This grayscale texture is a bearing vibration snapshot reshaped row-by-row into a square image. What is the most likely bearing condition (normal, inner_race, outer_race, ball)?
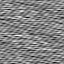
Answer: normal